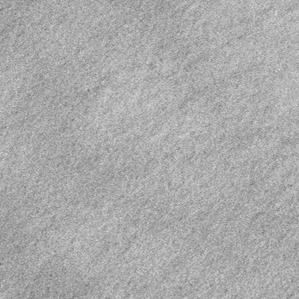
Label: frost